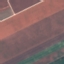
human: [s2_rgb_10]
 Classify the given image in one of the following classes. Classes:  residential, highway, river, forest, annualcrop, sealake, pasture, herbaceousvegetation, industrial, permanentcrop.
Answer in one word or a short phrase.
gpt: AnnualCrop